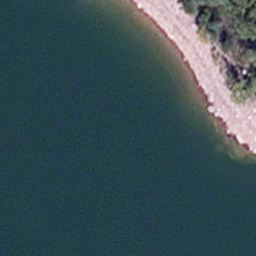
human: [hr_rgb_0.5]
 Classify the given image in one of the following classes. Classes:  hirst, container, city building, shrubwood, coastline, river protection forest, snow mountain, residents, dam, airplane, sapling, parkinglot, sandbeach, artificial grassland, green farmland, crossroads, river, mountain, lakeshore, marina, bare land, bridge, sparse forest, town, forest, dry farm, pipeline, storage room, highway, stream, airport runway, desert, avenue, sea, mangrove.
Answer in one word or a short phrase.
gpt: lakeshore